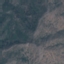
Land use / land cover class: HerbaceousVegetation